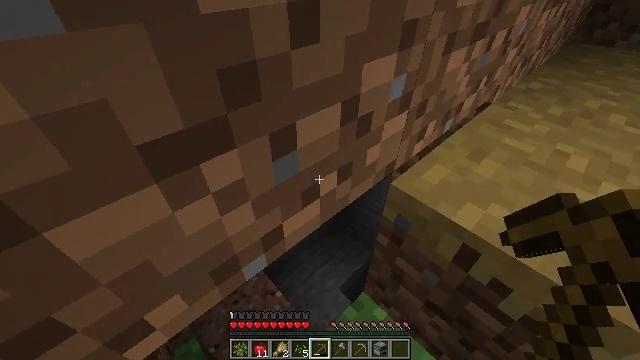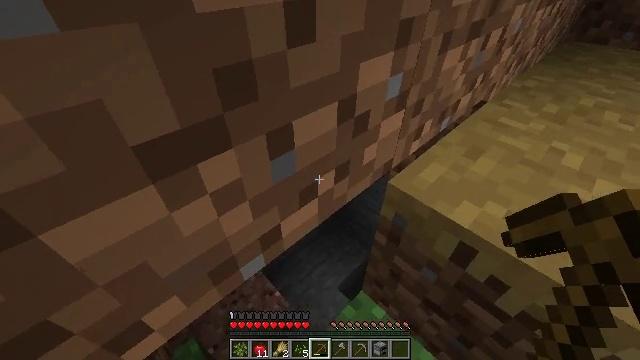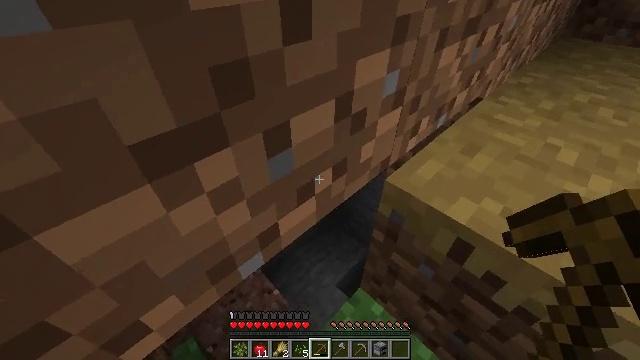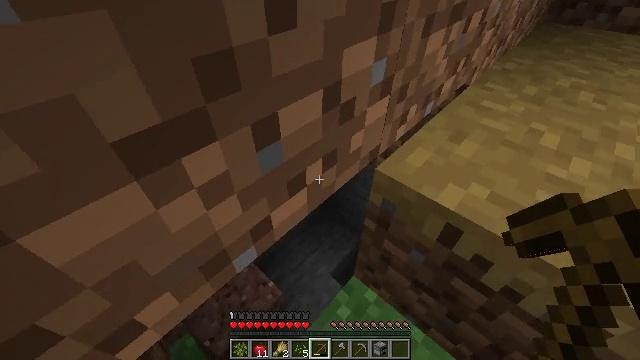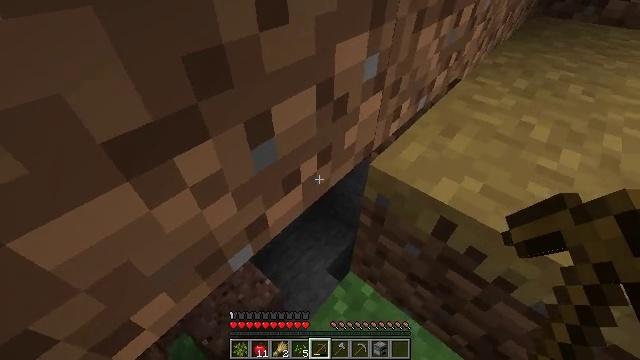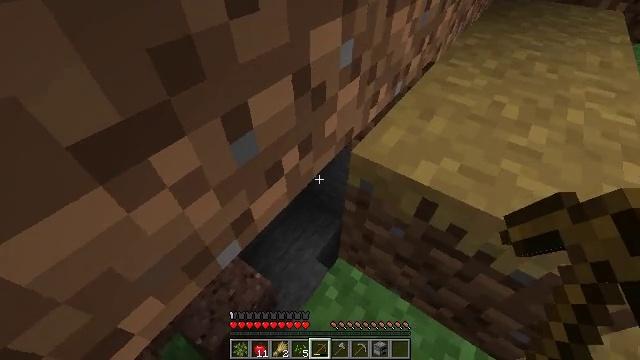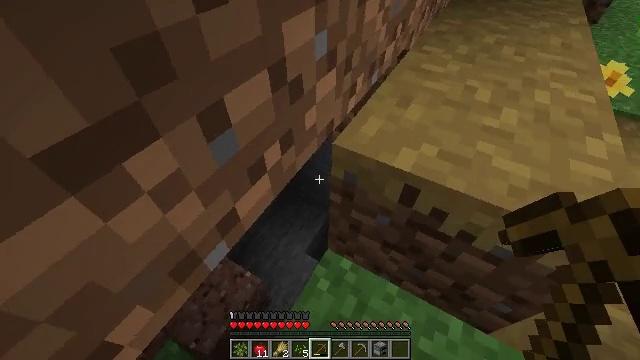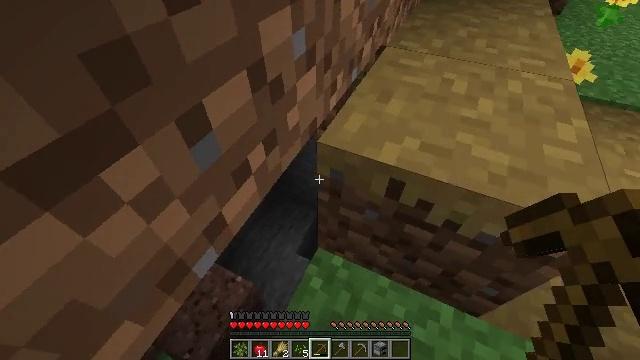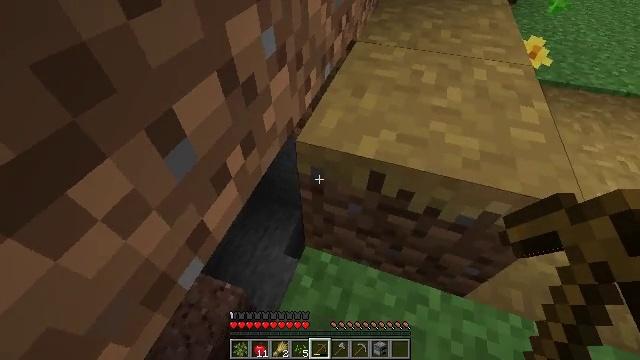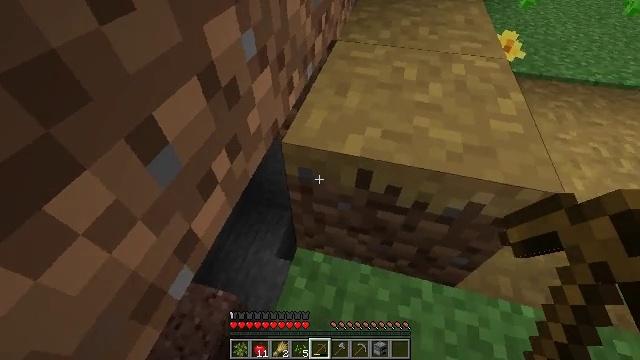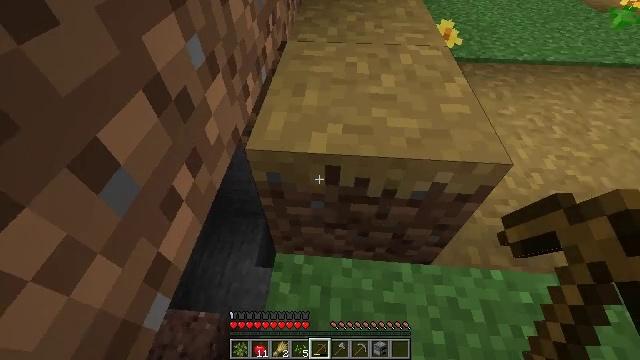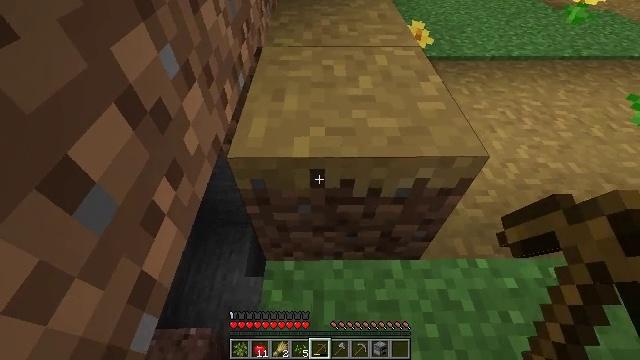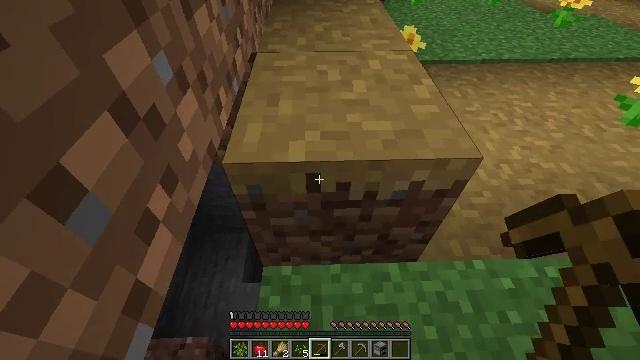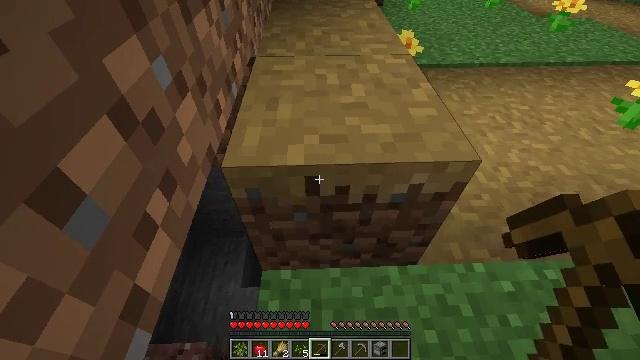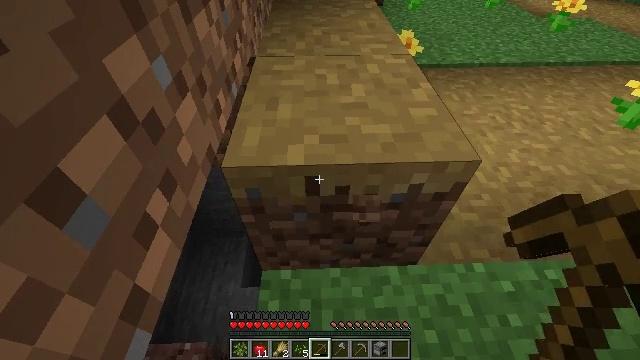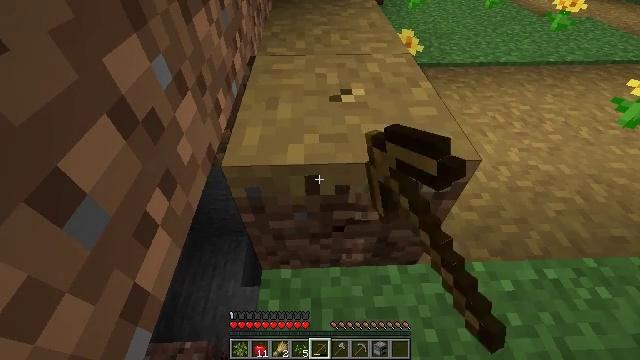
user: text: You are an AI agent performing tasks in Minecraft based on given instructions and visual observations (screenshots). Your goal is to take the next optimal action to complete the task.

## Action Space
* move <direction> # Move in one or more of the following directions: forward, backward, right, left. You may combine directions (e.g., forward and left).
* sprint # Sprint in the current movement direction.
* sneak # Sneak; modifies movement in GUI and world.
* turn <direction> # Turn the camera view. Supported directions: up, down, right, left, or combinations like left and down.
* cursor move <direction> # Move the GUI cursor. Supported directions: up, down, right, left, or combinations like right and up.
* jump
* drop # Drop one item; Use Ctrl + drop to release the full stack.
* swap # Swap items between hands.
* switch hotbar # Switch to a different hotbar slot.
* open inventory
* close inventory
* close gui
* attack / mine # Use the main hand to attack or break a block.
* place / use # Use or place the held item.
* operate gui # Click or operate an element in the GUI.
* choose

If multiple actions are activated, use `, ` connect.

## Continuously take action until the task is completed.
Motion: motion action
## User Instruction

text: Break the grass path to collect materials.
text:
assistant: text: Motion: no_op
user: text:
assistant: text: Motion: no_op
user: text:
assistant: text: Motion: turn right and down
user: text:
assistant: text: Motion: turn right
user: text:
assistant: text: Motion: turn right and down
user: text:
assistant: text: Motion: turn right and down
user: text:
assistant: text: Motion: turn right
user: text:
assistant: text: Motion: turn right
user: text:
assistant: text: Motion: turn right
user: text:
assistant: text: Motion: turn right
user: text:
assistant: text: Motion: turn right
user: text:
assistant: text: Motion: turn right
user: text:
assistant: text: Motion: no_op
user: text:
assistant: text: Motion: attack / mine
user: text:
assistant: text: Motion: attack / mine
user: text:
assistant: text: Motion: attack / mine
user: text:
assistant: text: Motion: attack / mine
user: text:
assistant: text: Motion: attack / mine
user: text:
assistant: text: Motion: attack / mine
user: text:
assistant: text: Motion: attack / mine
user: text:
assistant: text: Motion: attack / mine
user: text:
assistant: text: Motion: attack / mine
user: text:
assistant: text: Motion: attack / mine
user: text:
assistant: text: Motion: attack / mine
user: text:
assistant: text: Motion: attack / mine
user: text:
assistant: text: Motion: attack / mine
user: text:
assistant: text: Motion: attack / mine
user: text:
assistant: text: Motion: attack / mine
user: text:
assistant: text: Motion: attack / mine
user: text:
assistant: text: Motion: attack / mine